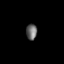
Tissue: lung
Cell type: T cells
Senescence score: 0.232
Nuclear area (px): 172
Mean DAPI intensity: 103.227